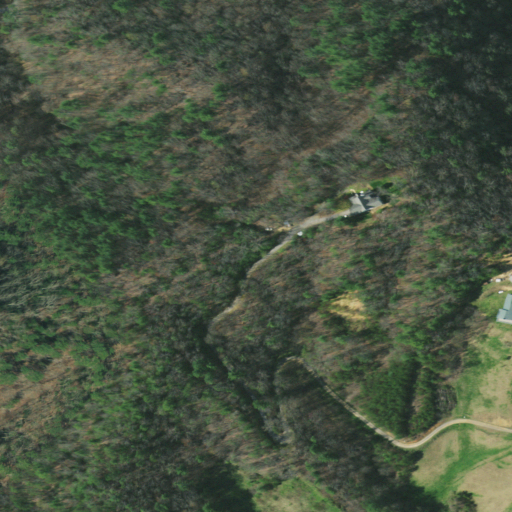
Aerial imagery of mountain in Tennessee named Big Hill containing mixed forest, deciduous forest, pasture, evergreen forest, open development, and shrub